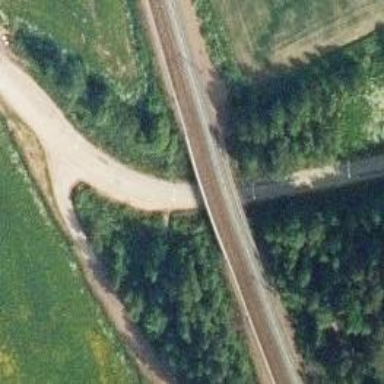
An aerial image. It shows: Railway track with continuous electrified contact line.